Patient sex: F
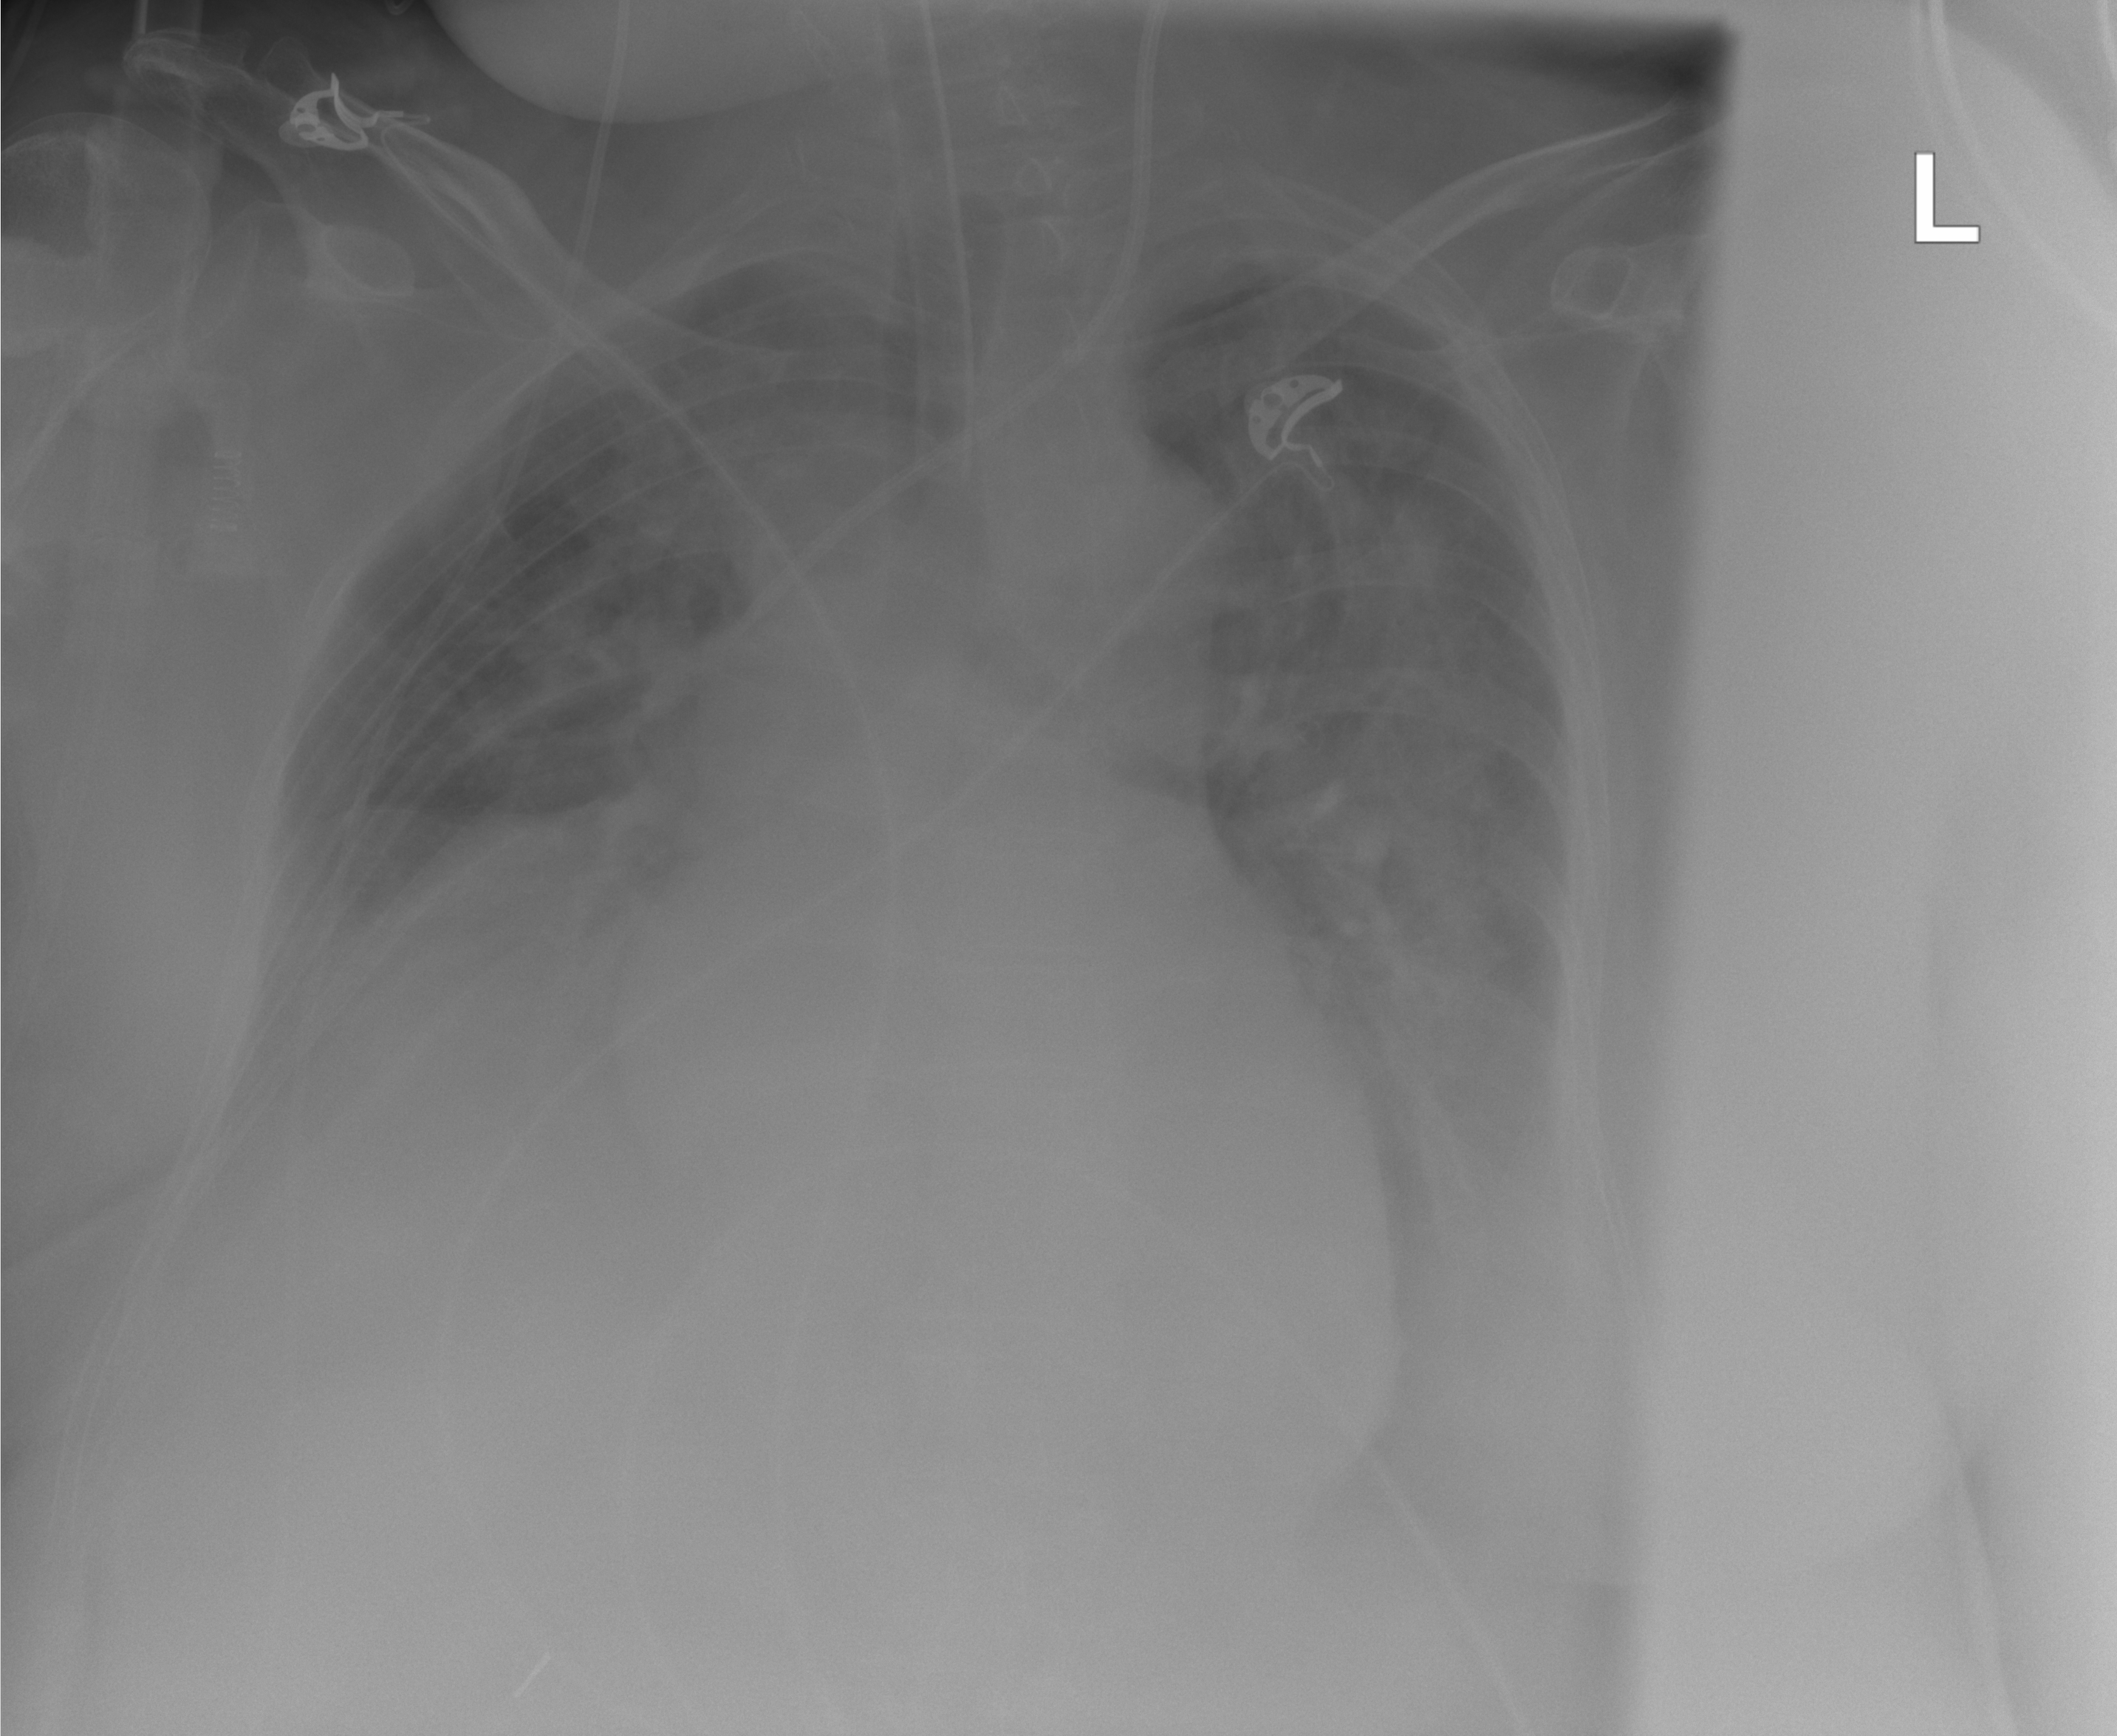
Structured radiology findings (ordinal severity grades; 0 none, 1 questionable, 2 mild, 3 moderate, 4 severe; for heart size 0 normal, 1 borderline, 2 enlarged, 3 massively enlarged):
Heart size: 2
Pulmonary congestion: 0
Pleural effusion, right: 2
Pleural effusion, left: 2
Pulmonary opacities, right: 1
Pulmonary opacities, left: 2
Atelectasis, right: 3
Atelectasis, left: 2